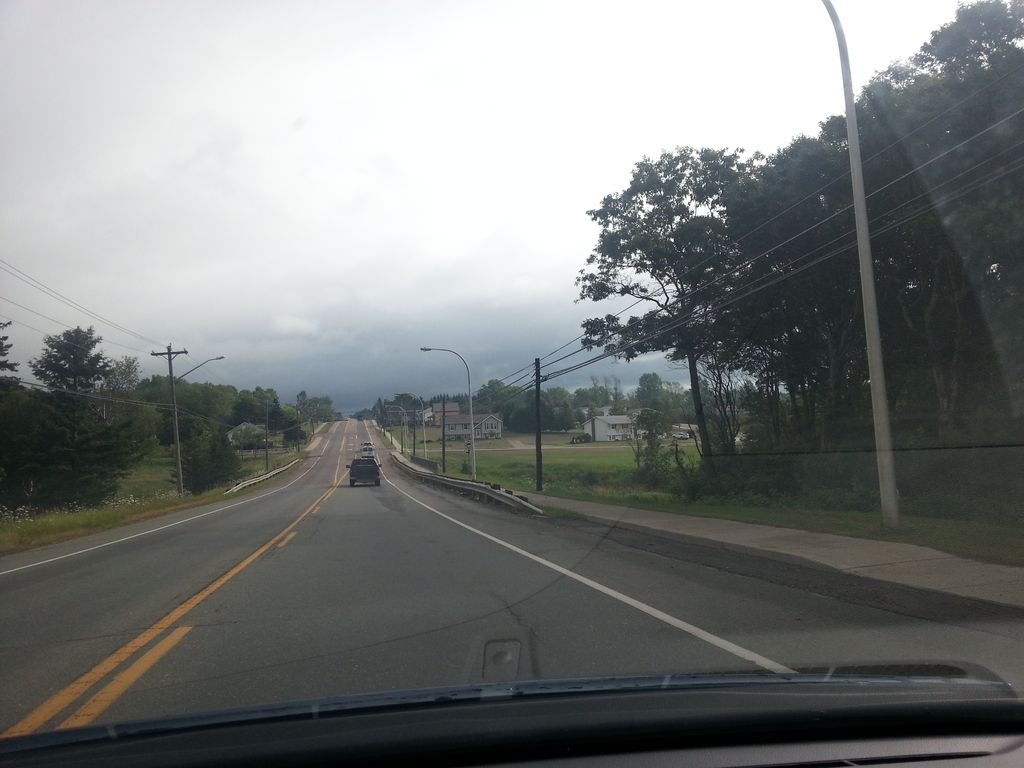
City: charlottetown